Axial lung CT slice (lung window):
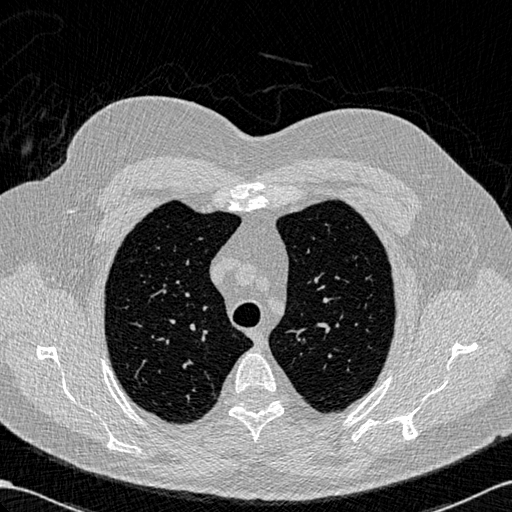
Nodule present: no